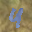
Label: 4